Question: This might be a only-for-me problem. I am using eclipse with AWS plugin to tryout AWS EC2 Instances. The instances are successfully launched through program, I get the list of running Instances' ids.
The problem is i launched three instances and they are not showing up in the running instances in the browser, although it shows in the eclipse console:
'''
#5 Describe Current Instances
You have 3 Amazon EC2 instances
i-801cc37a running
i-fb1ec101 running
i-bc1cc346 shutting-down
'''

This is the code I am using to create AWS Instance:
'''
final String imageId = "ami-76f0061f";
int maxInstance = 1, minInstance = 1;
RunInstancesRequest rireq = new RunInstancesRequest(imageId, minInstance, maxInstance);
RunInstancesResult rires = ec2.runInstances(rireq);
List<Instance> insres = rires.getReservation().getInstances();
String createdInstanceId = null;
for(Instance ins: insres) {
createdInstanceId = ins.getInstanceId();
System.out.println("New Instance has been created: " + ins.getInstanceId());
}
'''
There was a problem I was facing; The ImageId was given to me by my professor which is not present in the list of images in the aws.amazon website for my region. However, only this works. I got two Ids from the website for my region, but they ended up with 'InvalidAMIID.NotFound' error. I even tried the solution <URL>. This might be relevant to not showing up in browser as the ImageId is not in my region...
Can anyone please tell me where am I going wrong? Or is this pretty normal. If it is normal, is there anyway to make the 'programmatic' instances to show up in browser. If the ImageIds are the problem can I please know how to fix it? I assure that the region in eclipse and aws website are same: oregon(us-west-2).
Thank you
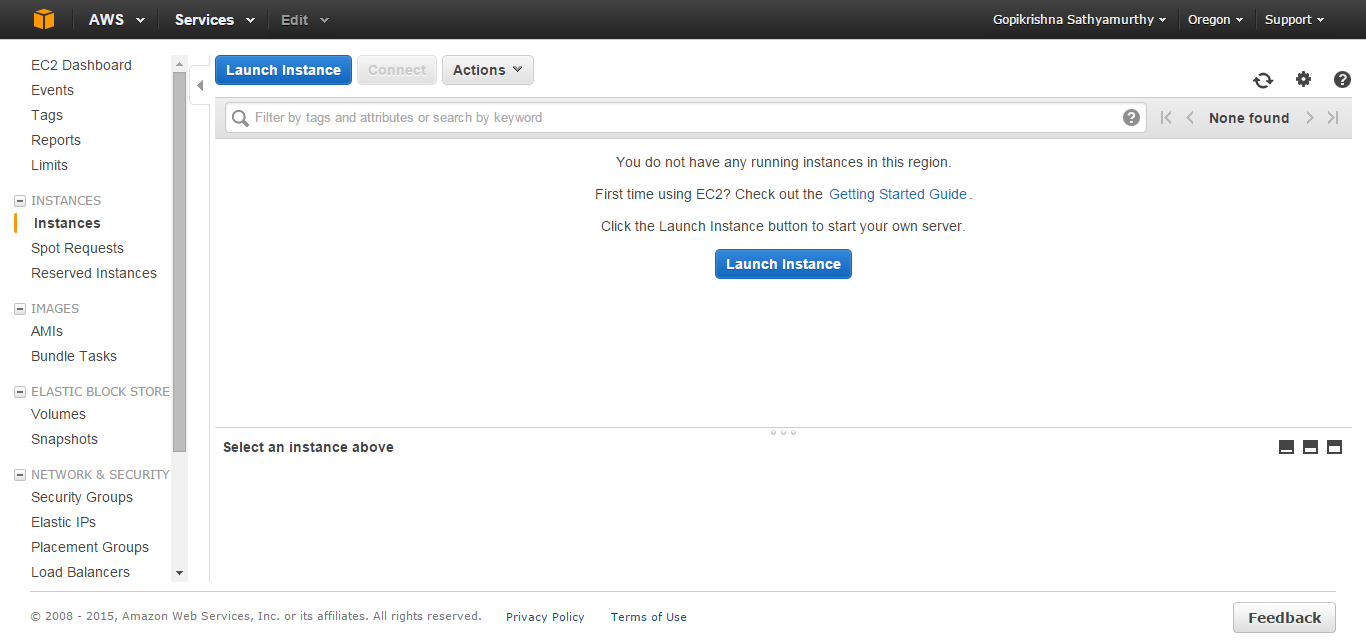
Answer: Change the region in your console. Based on your screenshot it is set to '"Oregon"'. Change it to '"N. Virginia"' and you should be all set.